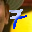
Label: 7